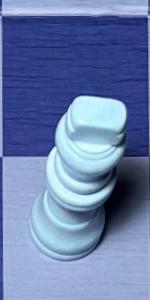
Label: King_White